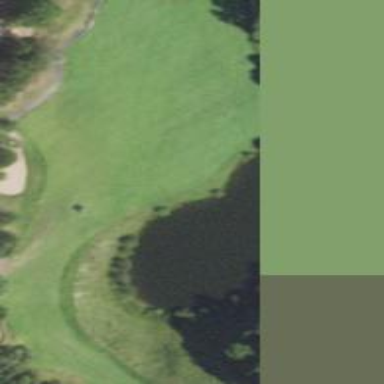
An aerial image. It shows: View of golf hole.